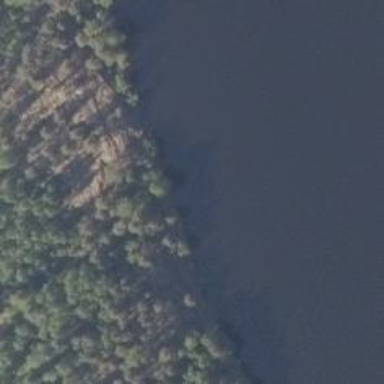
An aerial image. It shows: Natural cliff.